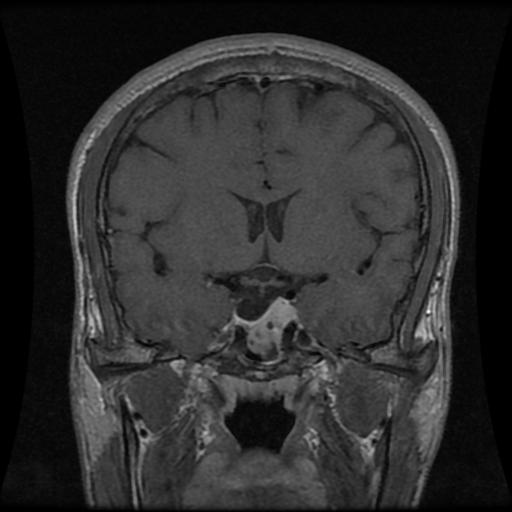
Label: pituitary